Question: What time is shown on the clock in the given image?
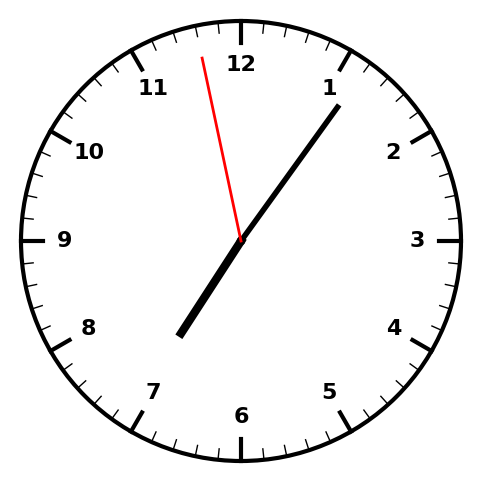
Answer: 07:05:58